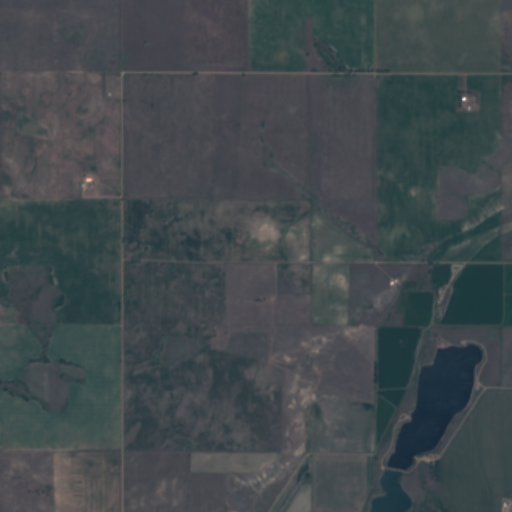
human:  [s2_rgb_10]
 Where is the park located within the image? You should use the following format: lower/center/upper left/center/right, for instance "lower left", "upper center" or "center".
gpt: The park is located in the upper left of the image.
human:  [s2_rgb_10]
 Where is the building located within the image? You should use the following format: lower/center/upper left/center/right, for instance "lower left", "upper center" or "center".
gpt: The building is located in the upper left of the image.
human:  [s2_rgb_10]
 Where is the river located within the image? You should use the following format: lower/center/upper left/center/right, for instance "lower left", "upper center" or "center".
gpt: The river is located in the lower right of the image.
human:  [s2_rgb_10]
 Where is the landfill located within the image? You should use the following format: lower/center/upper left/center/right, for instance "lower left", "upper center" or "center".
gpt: There is no landfill in the image.